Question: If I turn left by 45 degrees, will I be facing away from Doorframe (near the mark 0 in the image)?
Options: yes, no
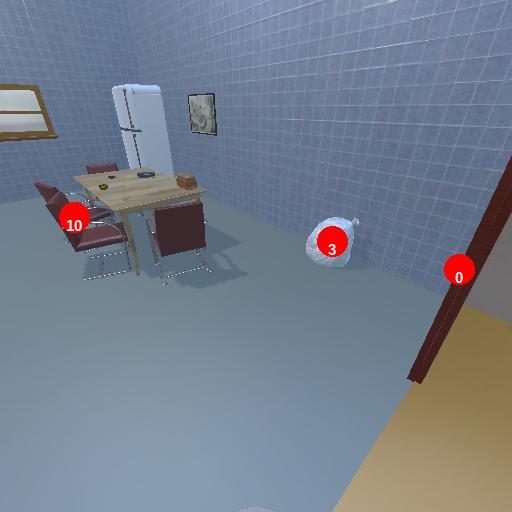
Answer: yes